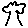
Label: tree